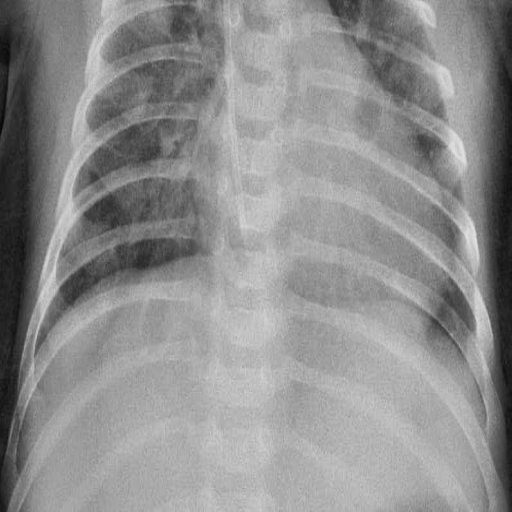
Finding: PNEUMONIA